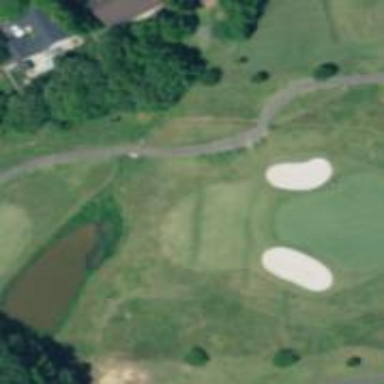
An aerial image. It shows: View of golf hole.